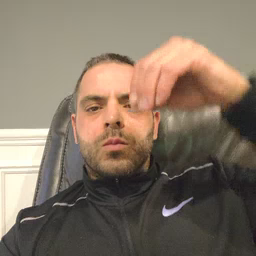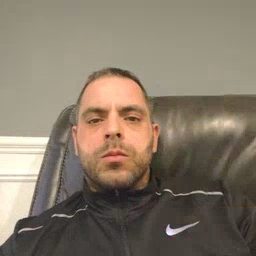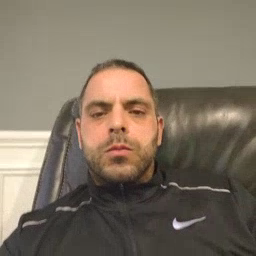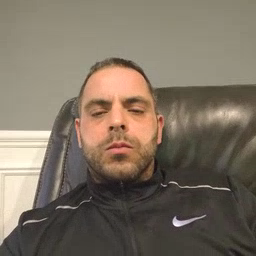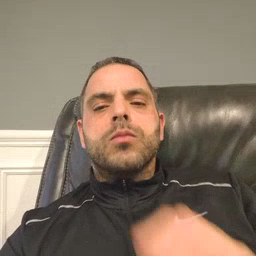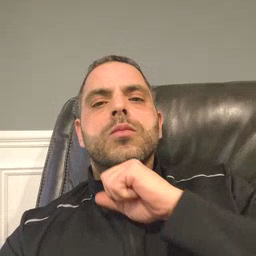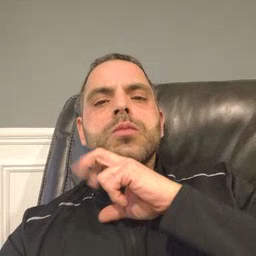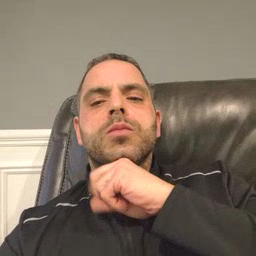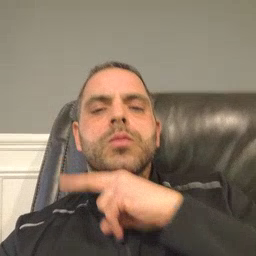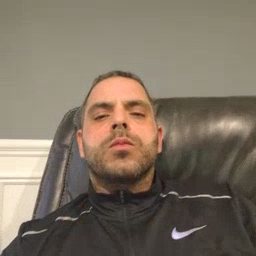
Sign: frog